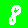
Digit: 8